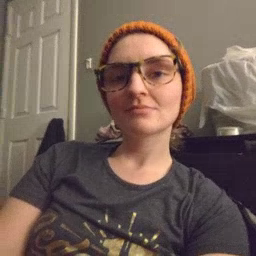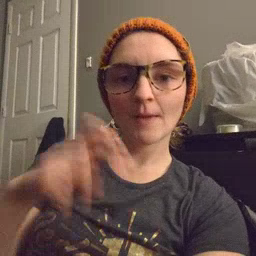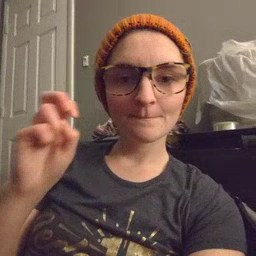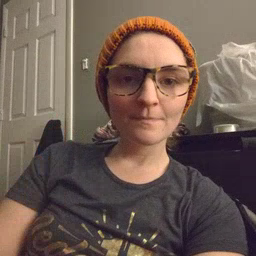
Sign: jump